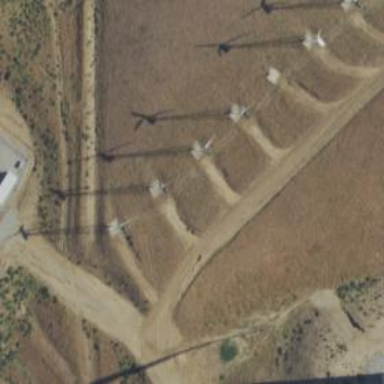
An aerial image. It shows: Wind power generator.